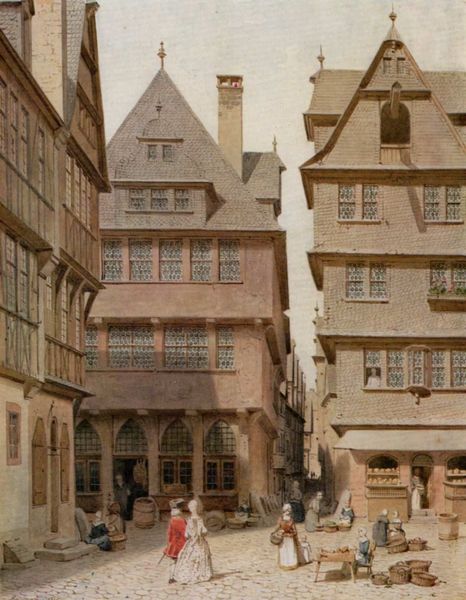
Titel: Frankfurt am Main, Hühnermarkt, Haus Tante Melber
Künstler: Carl Theodor Reiffenstein
Standort: Frankfurt (am Main)
Institution: Historisches Museum
Schlagwörter: blau, dunkel, himmel, mann, schatten, weiß, frauen, menschen, ocker, stadt, braun, fenster, frau, glas, grau, hell, holz, hut, kleid, kleider, licht, männer, schwarz, strasse, tisch, tür, dach, dame, gebäude, haus, rot, schirm, weg, beige, haube, leute, malerei, regal, architektur, mensch, stein, herr, holland, öl, häuser, sonne, gewand, mantel, sitzend, gewänder, händler, paar, front, fensterläden, kamin, kamine, kinder, schornstein, schürze, magd, ansicht, bogen, fassade, fassaden, gasse, geschäft, man, ort, passanten, pflaster, türen, vedute, bäuerin, körbe, schürzen, modern, dorf, dächer, giebel, spazieren, fußgänger, geschäfte, laden, läden, markt, platz, schlot, hocker, figuren, staffage, treppe, treppen, vorsprung, chair, hat, people, red, soldier, steps, sword, white, window, women, essen, dress, lady, old, sitting, table, windows, woman, korb, brot, brown, durchgang, stufe, stufen, bögen, eingang, eng, erker, kopfstein, fensterladen, verkauf, verkäufer, spaziergang, kran, dachfenster, gassen, mauerwerk, bürger, stand, einkauf, verkäuferin, dachstuhl, degen, fass, hauben, häubchen, ehepaar, handwerk, handwerker, verputzt, spitzbogen, sky, mittelalter, rundbögen, building, house, houses, roof, street, tower, fachwerk, marktplatz, wetterfahne, child, noble, uniform, ständer, fässer, drawing, butzenscheiben, shadow, walking, couple, cross, aufzug, step, bauten, käufer, door, town, niederlanden, speicher, tonne, lager, markise, basket, kornspeicher, bauwerke, doors, square, dachöffnung, buildings, menschn, giebelständig, werkbank, lastenaufzug, shadows, chimney, cityscape, genre, urban, frankfurt, brüssel, market, figurne, tall, wig, holzständer, barrel, shop, shopping, morning, baskets, marketplace, selling, gildenhäuse, gildenhäuser, heuschoner, speicherzug, verkuafsstand, 18. jahrhundert, lkl, 18th century, cobbles, schornsten, geschaft, dorrs, ladekran, kofpsteinpflaster